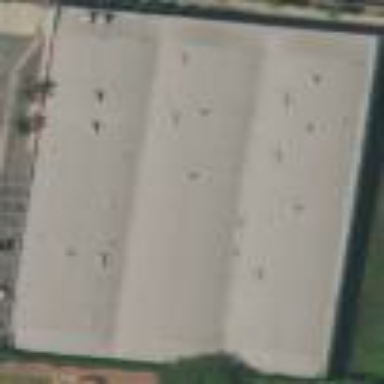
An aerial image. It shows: Warehouse.